Question: I'm searching for an online JavaScript CSS editor like this:

Did somebody know of one?
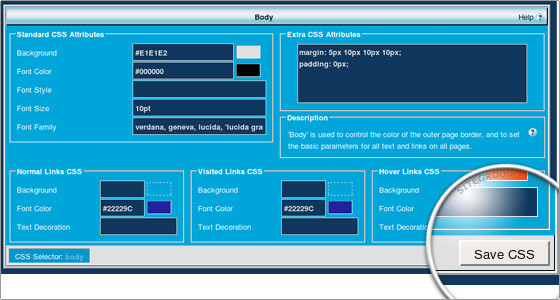
Answer: I found <URL> for online CSS editor.
There are some others <URL>.
I have also found similar questions at Stackoverflow <URL>.
For downloadable javascript-based CSS editor I found <URL>.
<URL> is javascript-based and is compatible with lots of browsers.